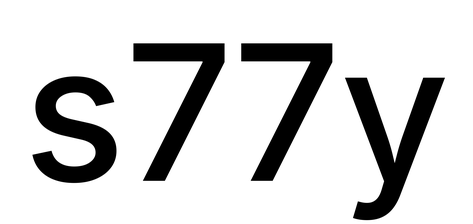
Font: Inter_Medium